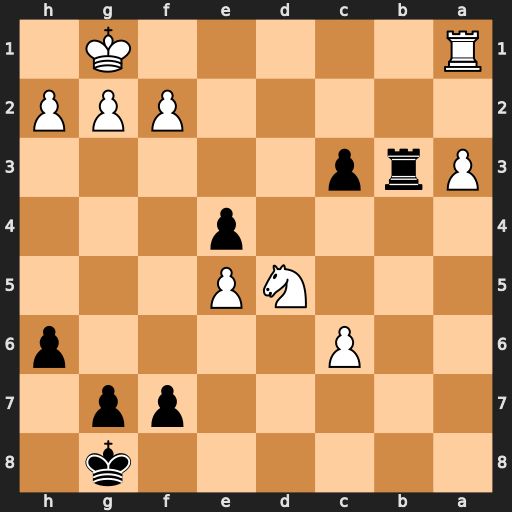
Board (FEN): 6k1/5pp1/2P4p/3NP3/4p3/Prp5/5PPP/R5K1
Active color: b
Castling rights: -
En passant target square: -
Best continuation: c2 h4 Rb1+ Rxb1 cxb1=Q+